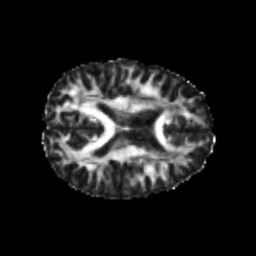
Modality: FA
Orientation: axial
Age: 24
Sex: female
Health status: healthy
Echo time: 0.074 s